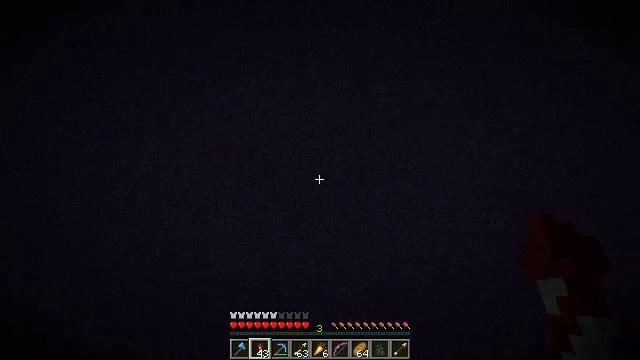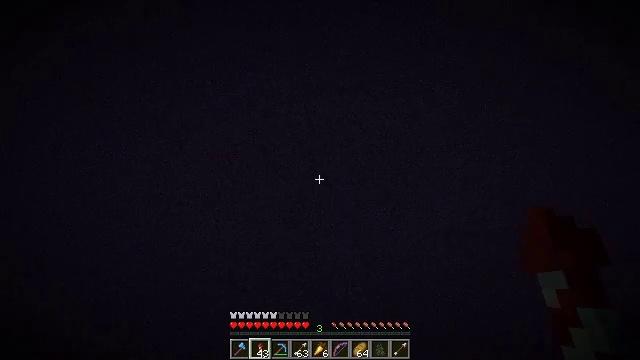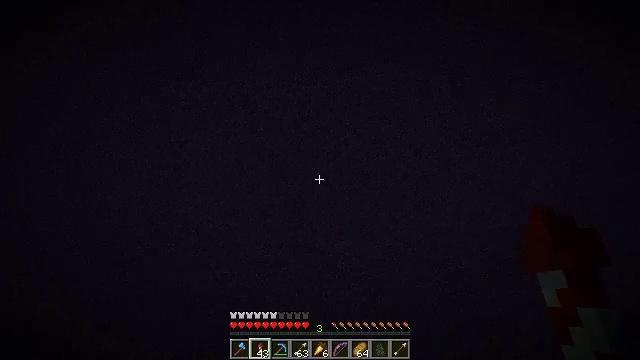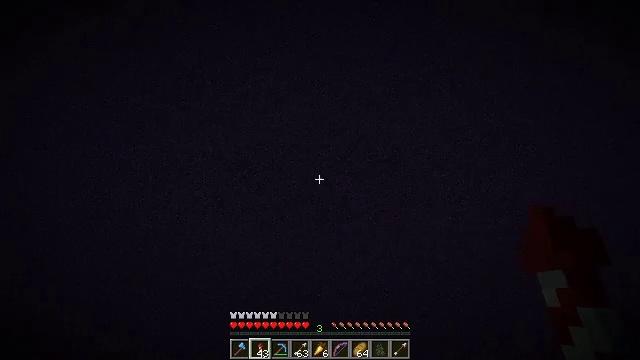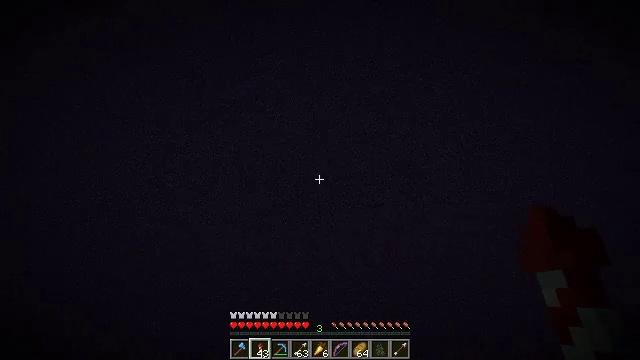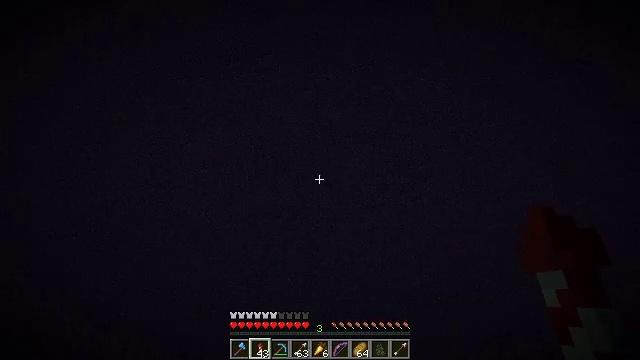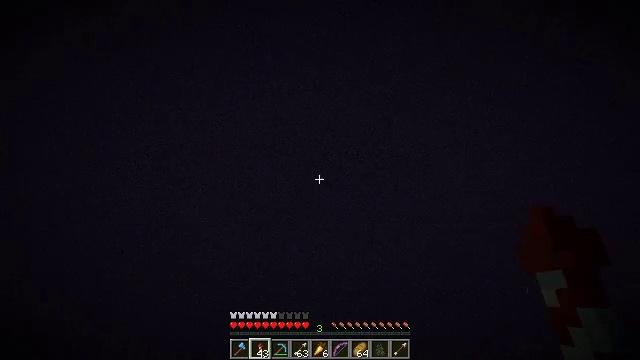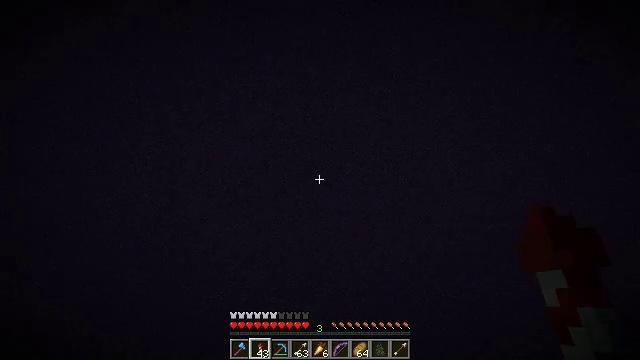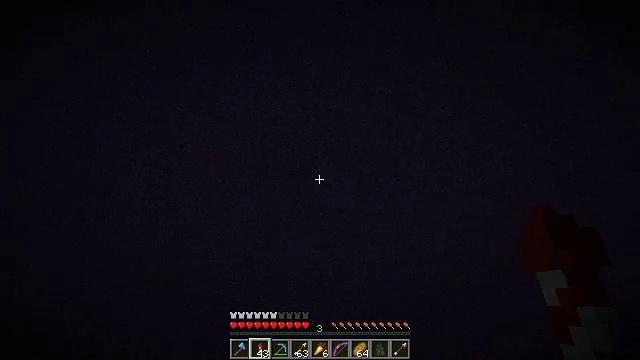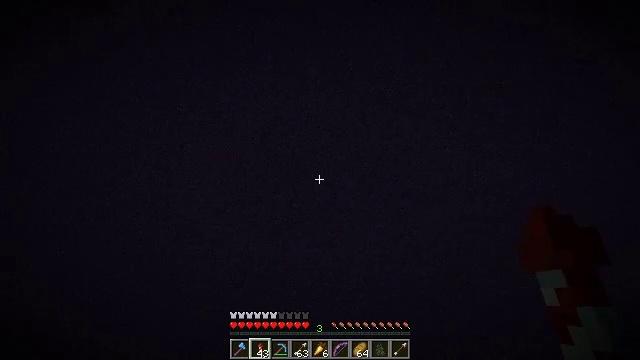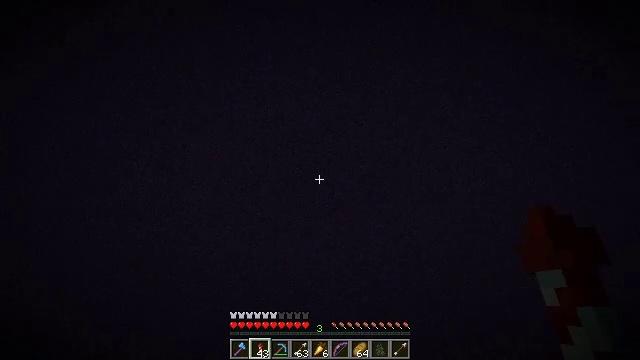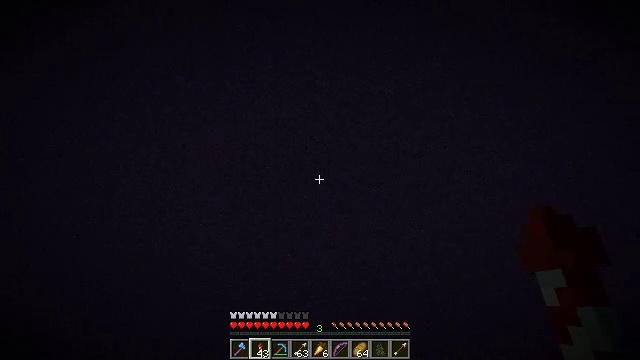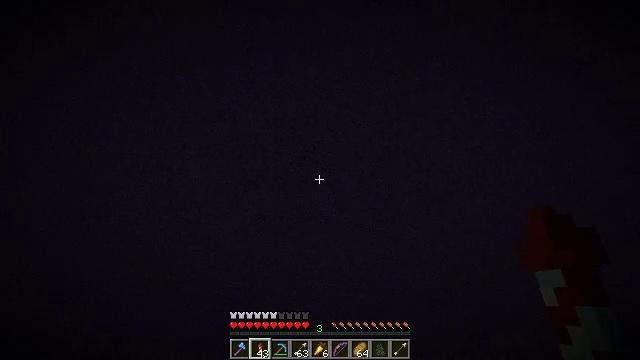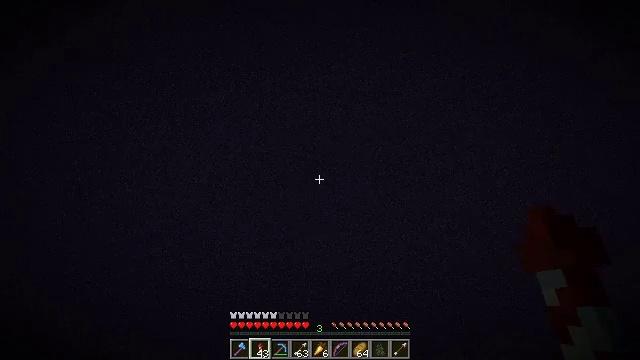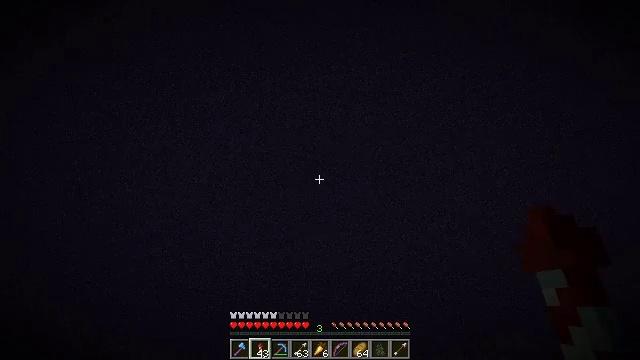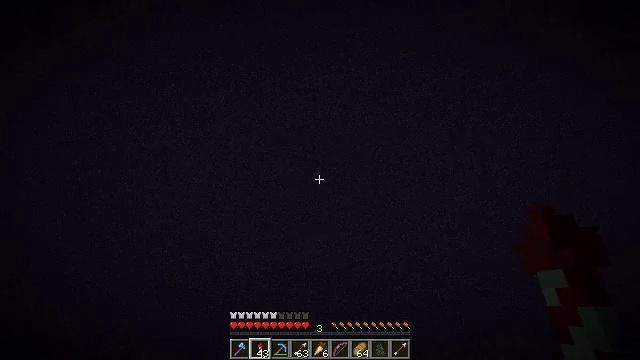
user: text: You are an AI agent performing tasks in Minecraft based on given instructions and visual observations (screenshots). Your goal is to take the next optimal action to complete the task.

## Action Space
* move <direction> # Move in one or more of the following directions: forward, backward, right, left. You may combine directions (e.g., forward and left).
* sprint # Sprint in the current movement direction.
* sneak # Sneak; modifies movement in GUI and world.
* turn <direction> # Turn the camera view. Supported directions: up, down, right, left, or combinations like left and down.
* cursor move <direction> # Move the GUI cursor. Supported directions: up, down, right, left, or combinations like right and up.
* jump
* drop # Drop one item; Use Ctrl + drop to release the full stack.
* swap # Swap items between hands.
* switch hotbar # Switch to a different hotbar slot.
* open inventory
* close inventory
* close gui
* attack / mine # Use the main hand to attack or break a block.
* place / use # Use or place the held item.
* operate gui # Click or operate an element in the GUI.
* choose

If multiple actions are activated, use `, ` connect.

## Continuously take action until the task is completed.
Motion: motion action
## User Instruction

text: Drop a firework rocket.
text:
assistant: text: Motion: move forward, sprint, jump
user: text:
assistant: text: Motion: move forward, sprint, jump
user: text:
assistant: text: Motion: move forward, sprint, jump
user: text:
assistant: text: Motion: move forward, sprint, jump
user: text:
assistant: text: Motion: move forward, sprint, turn right and up, jump
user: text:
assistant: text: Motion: move forward, sprint, turn up, jump
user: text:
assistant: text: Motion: move forward, sprint, turn up, jump
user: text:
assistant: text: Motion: move forward, sprint, turn up, jump
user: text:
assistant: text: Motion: move forward, sprint, turn up, jump
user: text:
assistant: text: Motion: move forward, sprint, turn right and up, jump
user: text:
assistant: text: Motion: move forward, sprint, turn right and up, jump
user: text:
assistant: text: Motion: move forward, sprint, turn right and up, jump
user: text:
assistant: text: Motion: move forward, sprint, turn up, jump
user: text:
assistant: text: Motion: move forward, sprint, turn up, jump
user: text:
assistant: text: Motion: move forward, sprint, turn up, jump
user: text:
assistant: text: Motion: move forward, sprint, turn up, jump
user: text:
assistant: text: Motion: move forward, sprint, turn up, jump
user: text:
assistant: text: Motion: move forward, sprint, turn up, jump
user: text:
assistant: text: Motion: move forward, sprint, turn right and up, jump
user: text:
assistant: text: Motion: move forward, sprint, turn right and up, jump
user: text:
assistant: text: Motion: move forward, sprint, jump
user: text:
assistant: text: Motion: move forward, sprint, jump
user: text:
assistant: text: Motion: move forward, sprint, turn right and down, jump
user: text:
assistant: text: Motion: move forward, sprint, turn right and down, jump
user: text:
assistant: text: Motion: move forward, sprint, turn right and down, jump
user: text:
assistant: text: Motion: move forward, sprint, turn right and down, jump
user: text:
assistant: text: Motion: move forward, sprint, turn right and down, jump
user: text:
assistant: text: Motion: move forward, sprint, turn right and down, jump
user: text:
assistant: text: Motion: move forward, sprint, turn right and down, jump
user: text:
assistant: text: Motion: move forward, sprint, jump